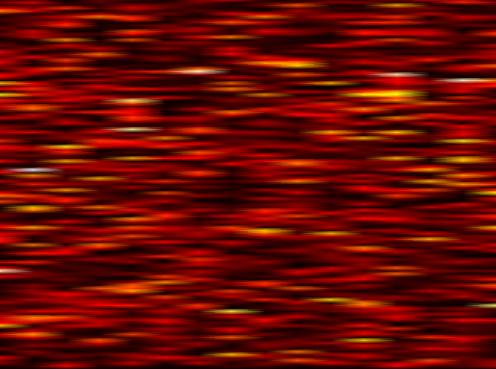
Label: WOLA